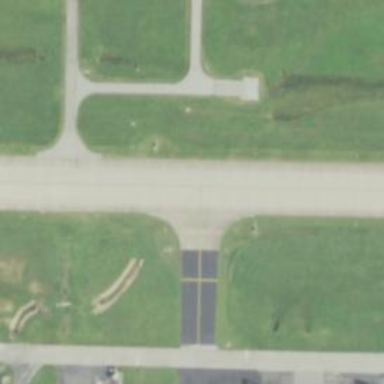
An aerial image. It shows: Image of taxiway at airport.